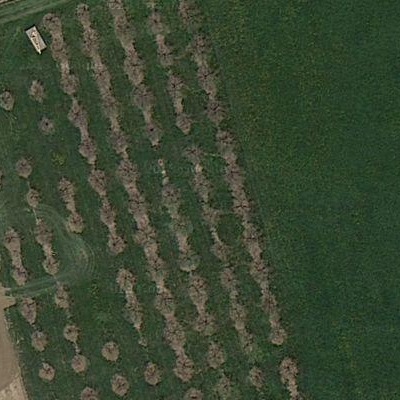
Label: Field